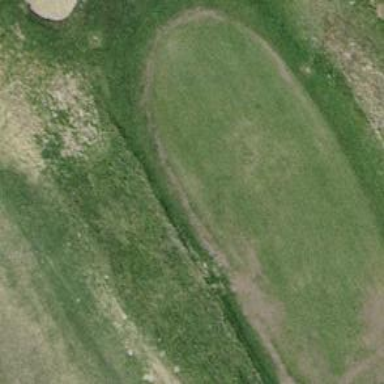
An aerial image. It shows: Picturesque green golfing area with grass land use.